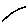
Label: line